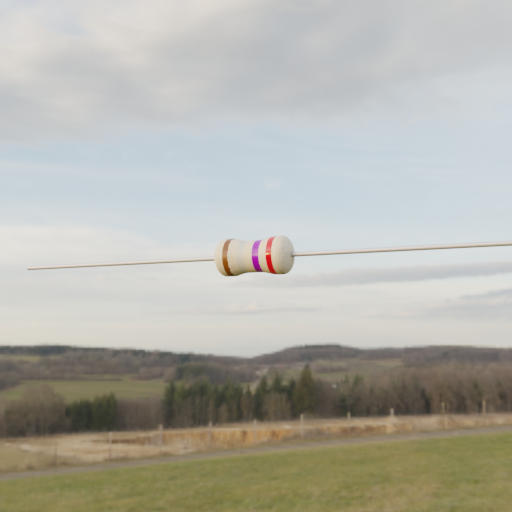
Resistor colour bands (in order): brown, silver, violet, red